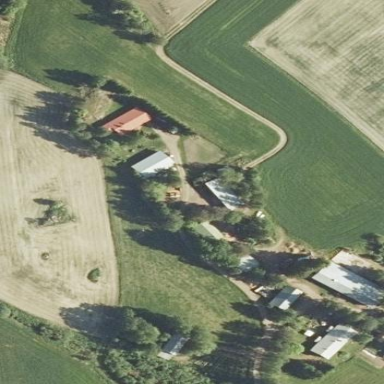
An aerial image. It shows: Farmyard area.